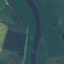
Land use / land cover class: River